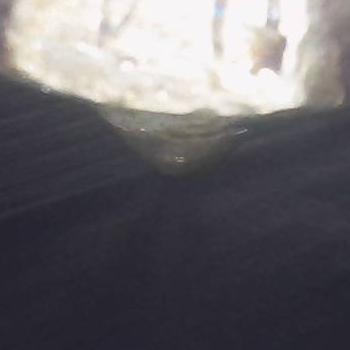
Flow rate: 39%